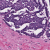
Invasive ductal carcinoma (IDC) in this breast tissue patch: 1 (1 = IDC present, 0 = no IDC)